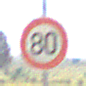
Verkehrszeichen: Geschwindigkeit80
Umgebung: Outdoor, Nature
Tageszeit: Midday
Wetter: PartlyCloudy
Licht: Natural
Jahreszeit: Autumn
Kontrast: HighContrast